Interaction volume radius: 10 \u00c5
Interaction volume height: 15 \u00c5
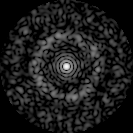
Disorder parameter: 0.8407